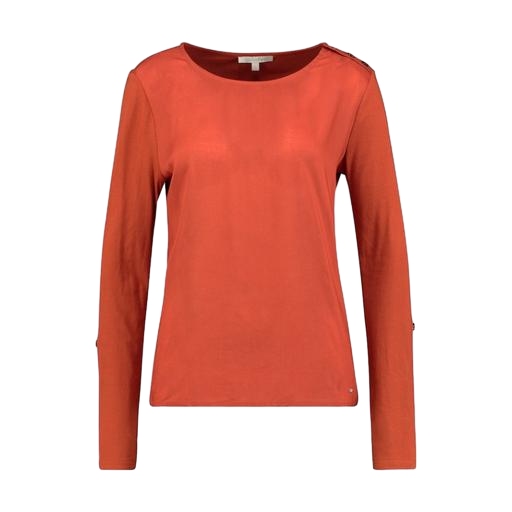
longsleeve t-shirt, burnt orange top, multicolor vero moda rust high neck blouse, white background